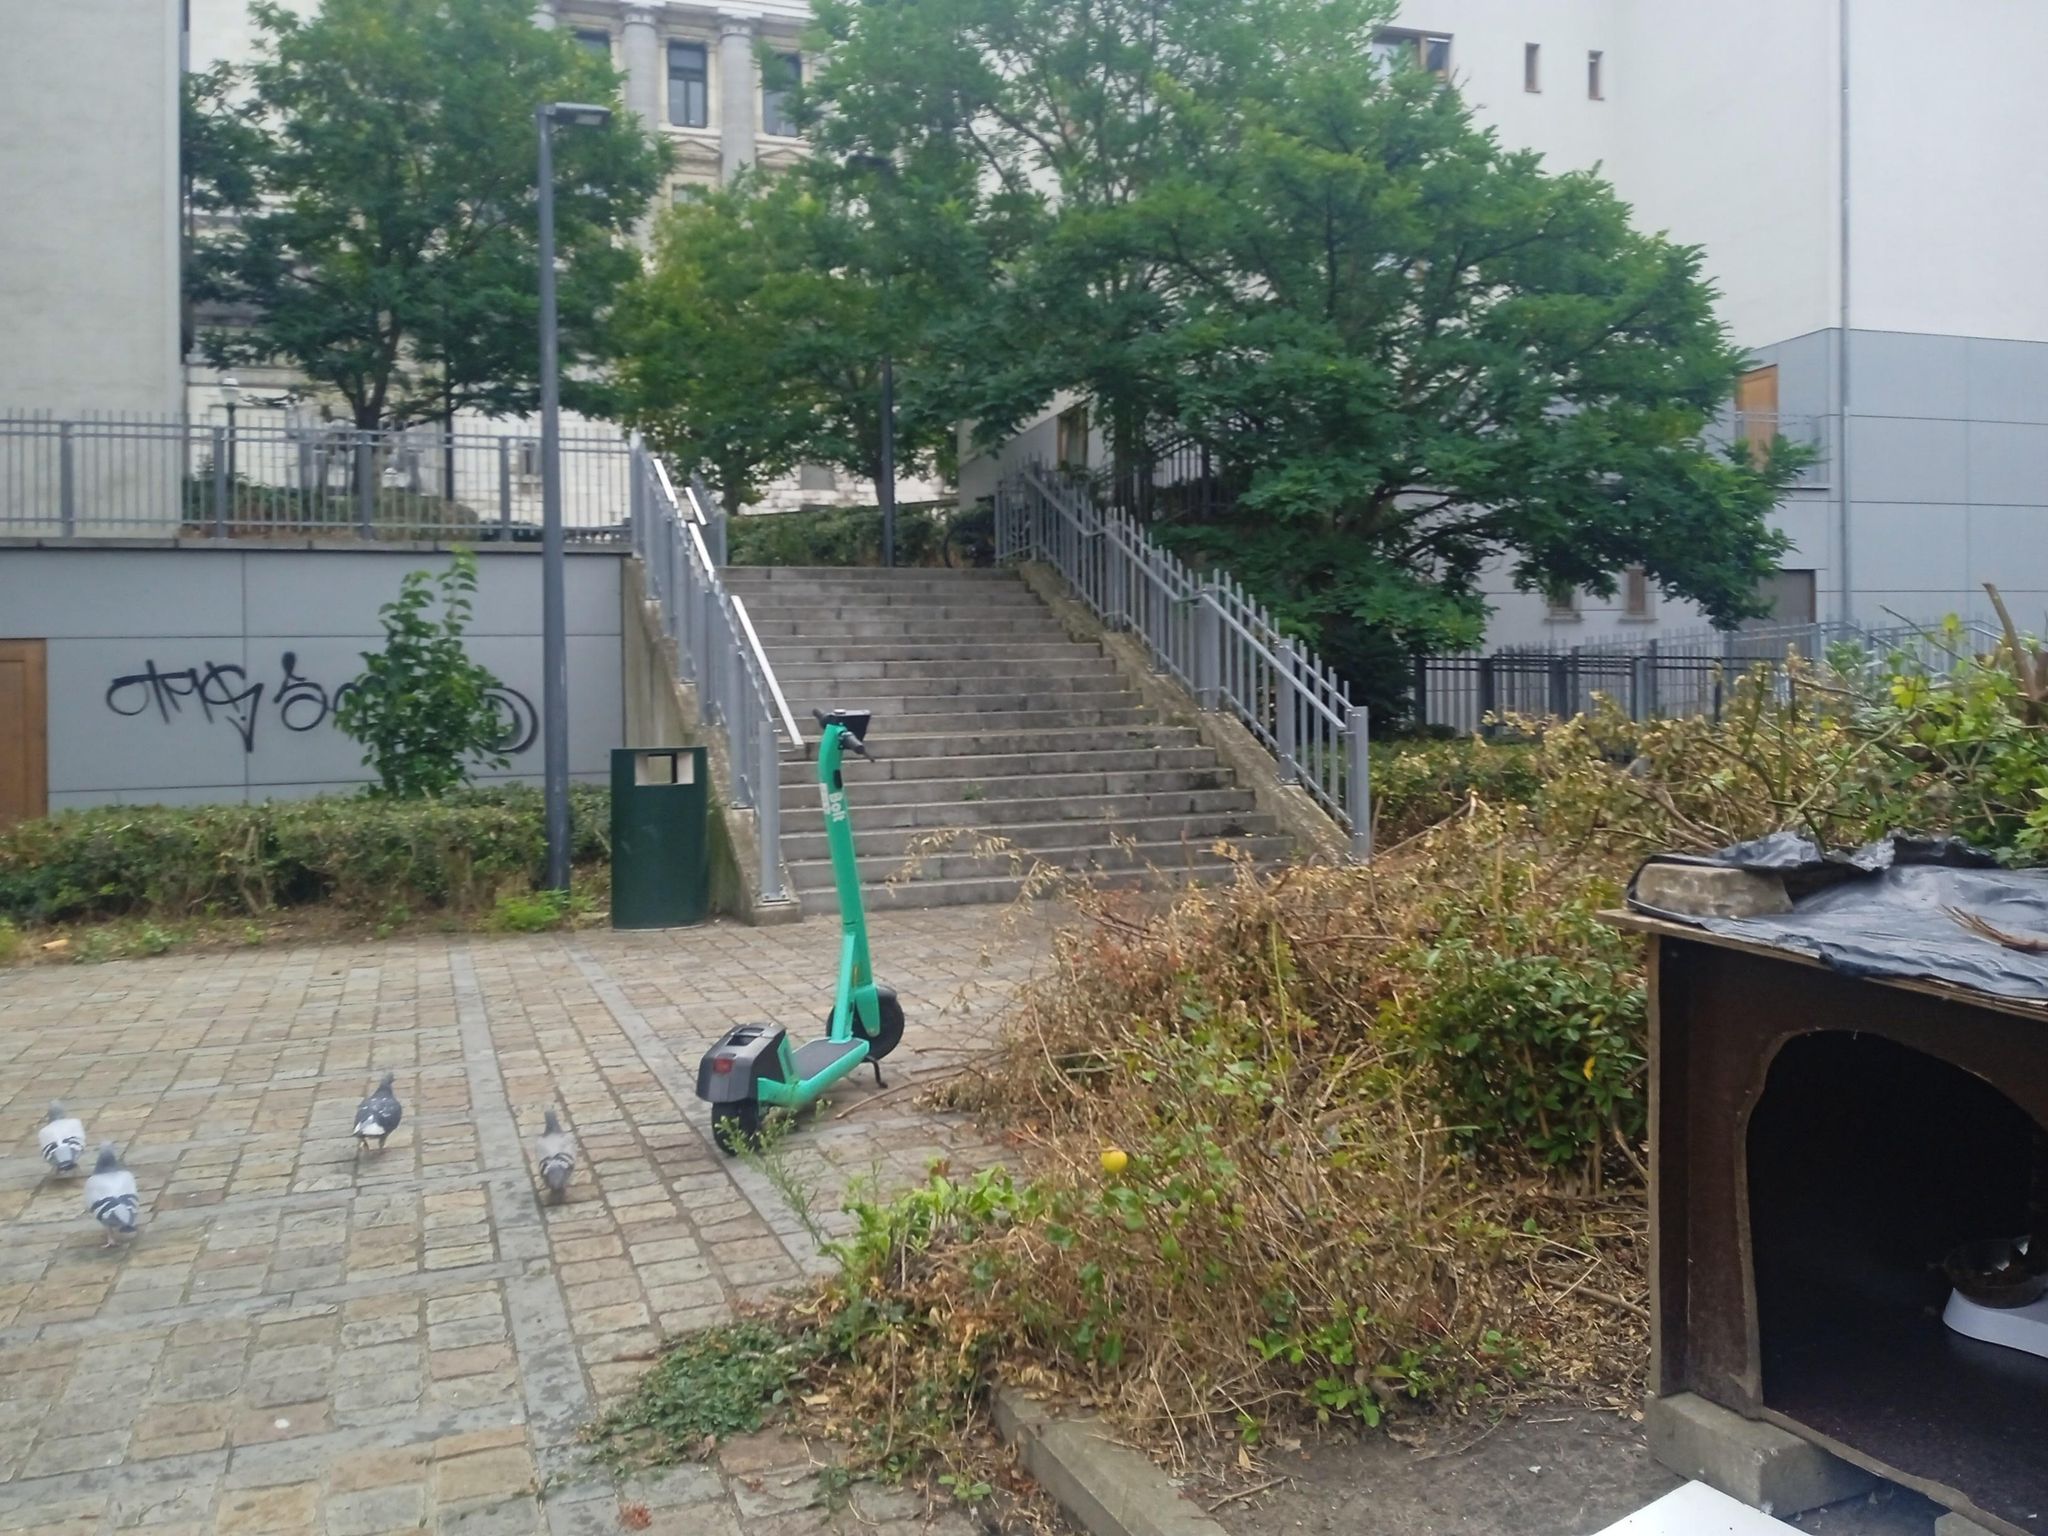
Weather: clear
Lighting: day
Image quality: good
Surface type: walking surface
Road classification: service, steps
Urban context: urban centre
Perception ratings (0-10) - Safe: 0.47, Lively: 4.19, Beautiful: 1.54, Boring: 4.38, Depressing: 5.05, Wealthy: 5.46